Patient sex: M
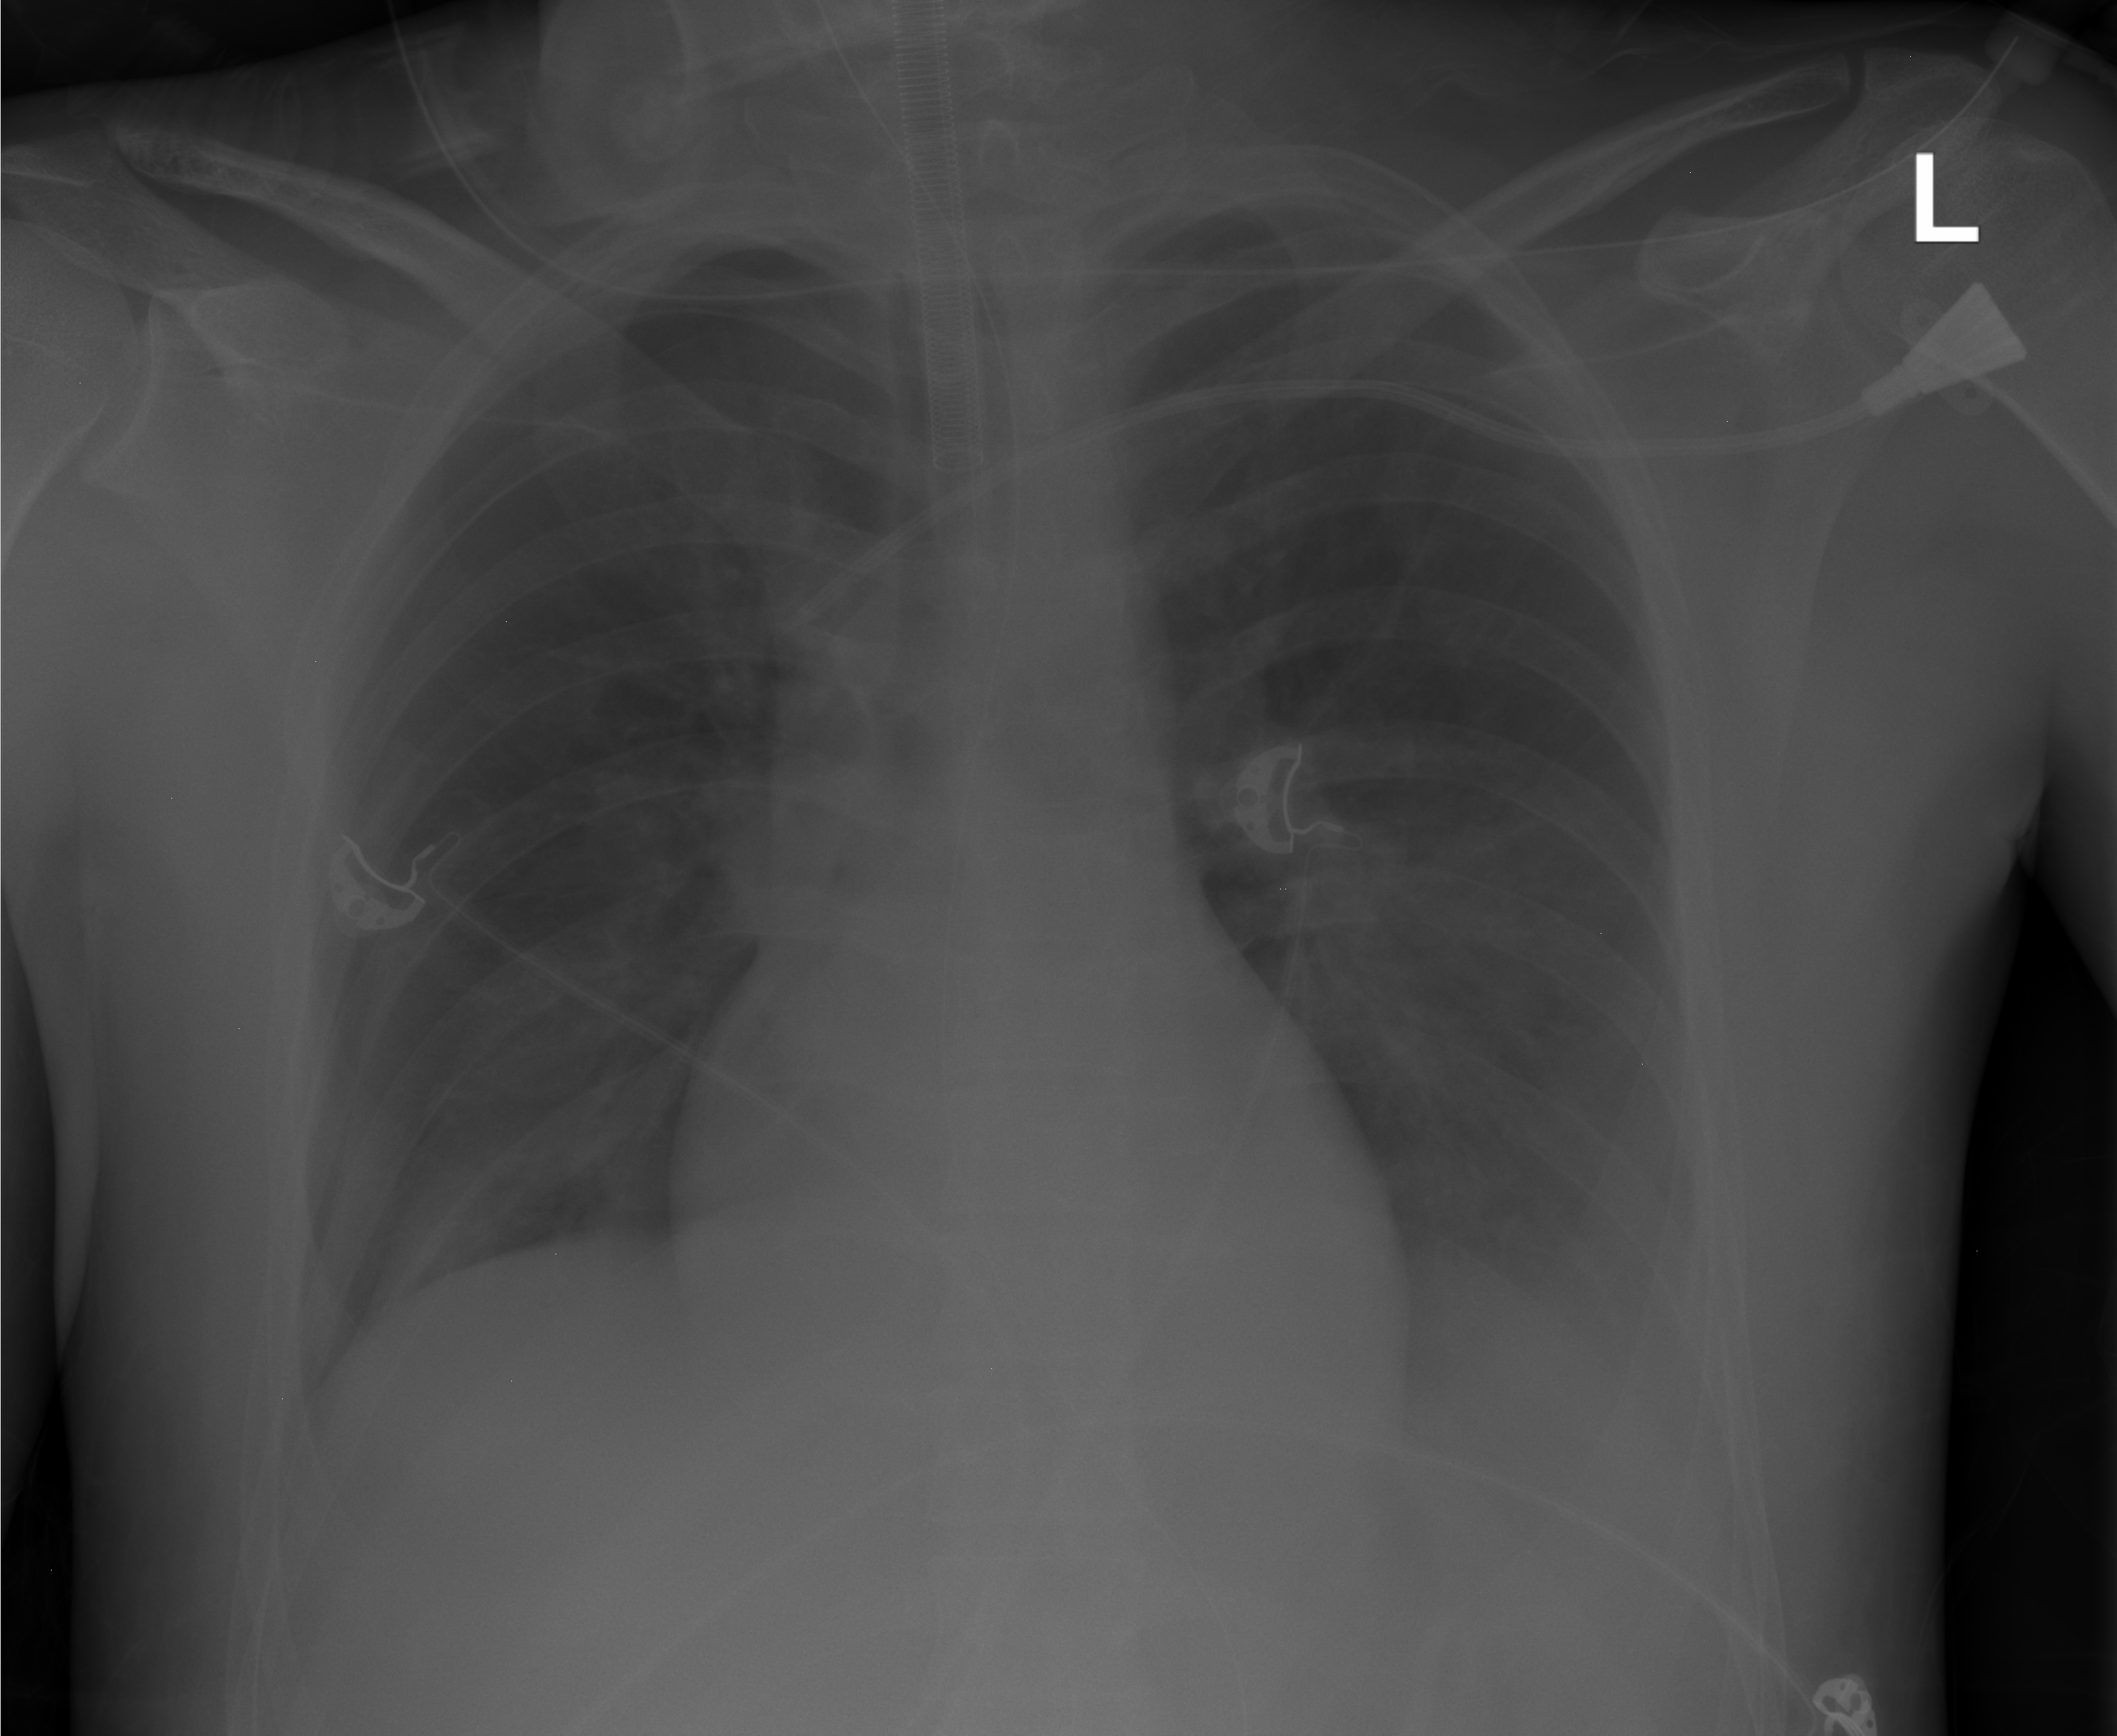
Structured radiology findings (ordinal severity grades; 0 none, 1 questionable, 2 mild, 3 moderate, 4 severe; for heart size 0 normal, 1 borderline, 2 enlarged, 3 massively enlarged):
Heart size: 0
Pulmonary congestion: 1
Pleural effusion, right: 0
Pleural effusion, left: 2
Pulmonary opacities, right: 0
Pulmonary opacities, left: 0
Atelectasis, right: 0
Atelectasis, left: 0